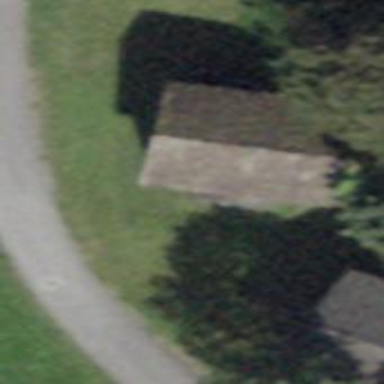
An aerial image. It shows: Cabin is depicted in the image.